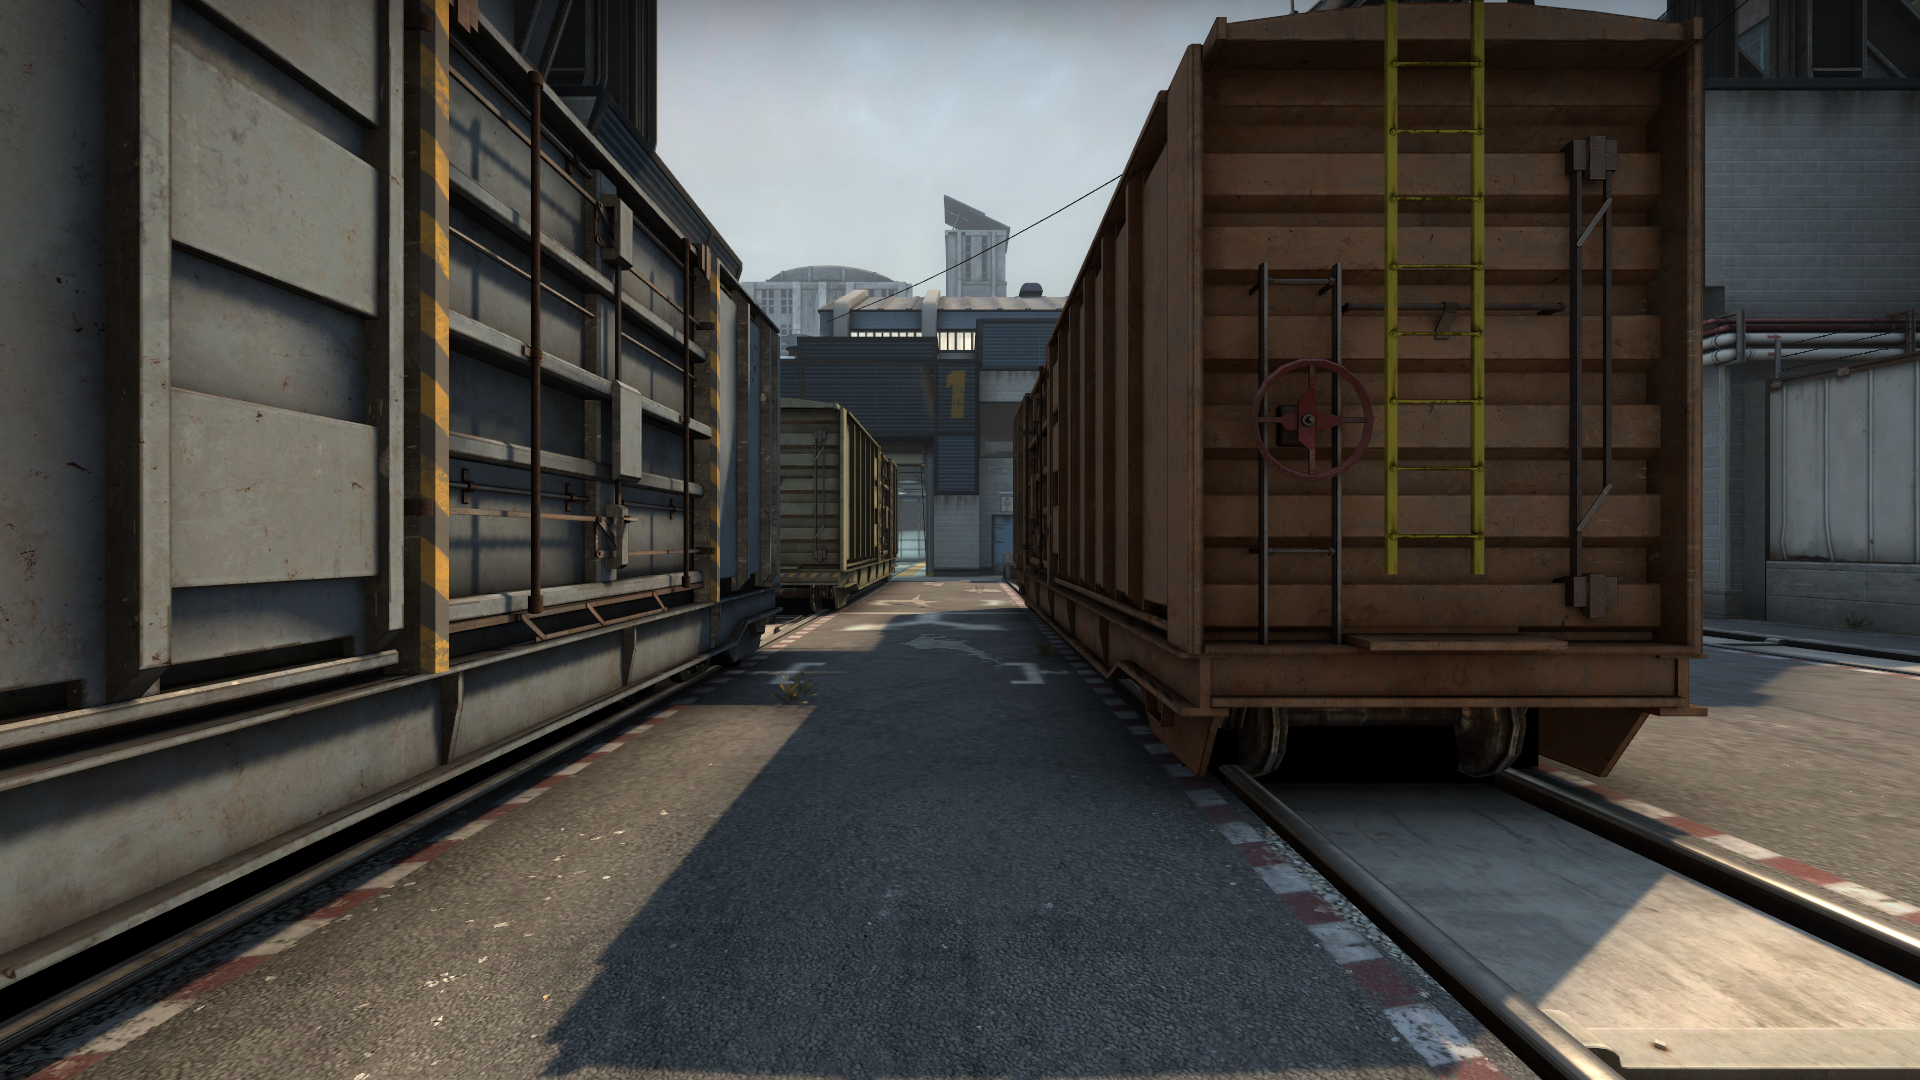
Map: de_train